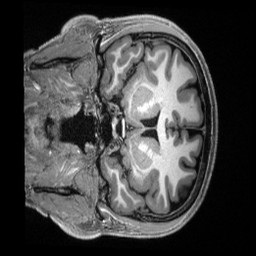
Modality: T1w
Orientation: coronal
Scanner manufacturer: siemens
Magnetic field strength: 3 T
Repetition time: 2.5 s
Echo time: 0.00231 s